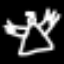
Label: angel